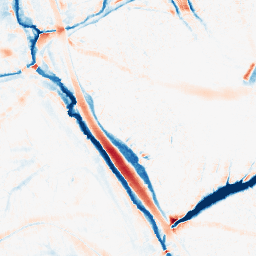
Category: morphological
Decomposition family: morphological_ellipse
Decomposition parameters: operation: average
width: 20
height: 20
Upsampling method: quartic
Upsampling parameters: scale: 8
Upsampling scale: 8